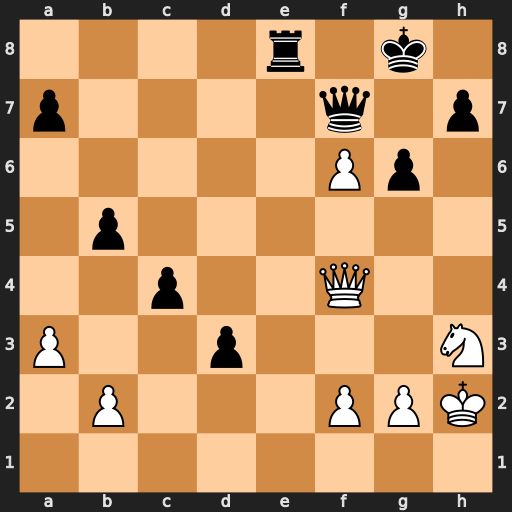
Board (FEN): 4r1k1/p4q1p/5Pp1/1p6/2p2Q2/P2p3N/1P3PPK/8
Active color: w
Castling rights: -
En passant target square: -
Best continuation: Ng5 Qd7 f7+